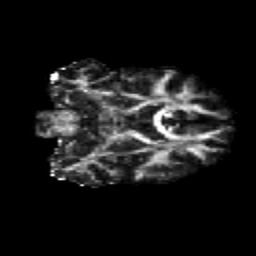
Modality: FA
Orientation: coronal
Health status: healthy
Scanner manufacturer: siemens
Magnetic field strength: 3 T
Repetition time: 12 s
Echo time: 0.092 s